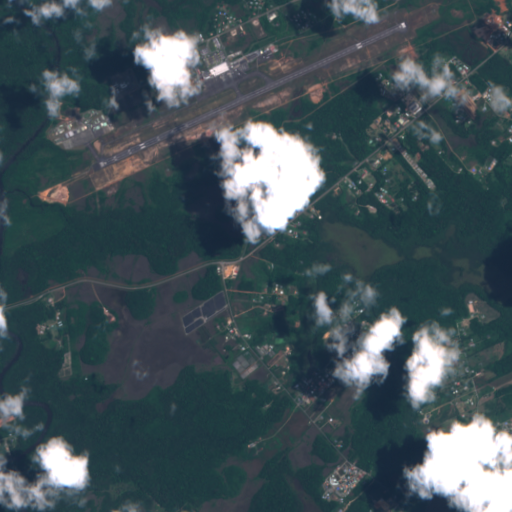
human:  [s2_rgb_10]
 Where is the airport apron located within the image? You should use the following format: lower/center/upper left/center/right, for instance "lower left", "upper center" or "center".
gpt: The airport apron is located in the upper left of the image.
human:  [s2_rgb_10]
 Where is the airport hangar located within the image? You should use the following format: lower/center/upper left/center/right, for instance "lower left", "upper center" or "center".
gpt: The airport hangar is located in the upper left of the image.
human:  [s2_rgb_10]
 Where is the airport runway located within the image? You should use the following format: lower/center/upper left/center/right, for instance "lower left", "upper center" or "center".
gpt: The airport runway is located in the upper of the image.
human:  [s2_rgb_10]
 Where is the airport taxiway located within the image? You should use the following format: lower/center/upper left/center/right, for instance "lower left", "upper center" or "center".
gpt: The airport taxiway is located in the upper of the image.
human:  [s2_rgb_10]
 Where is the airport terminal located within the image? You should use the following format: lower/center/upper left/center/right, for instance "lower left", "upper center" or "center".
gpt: The airport terminal is located in the upper center of the image.
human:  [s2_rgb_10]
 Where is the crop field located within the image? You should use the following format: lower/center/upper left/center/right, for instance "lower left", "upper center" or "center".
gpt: The crop field is located in the lower center of the image.
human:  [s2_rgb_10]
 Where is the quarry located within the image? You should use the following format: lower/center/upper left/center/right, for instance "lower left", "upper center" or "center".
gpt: The quarry is located in the upper right of the image.
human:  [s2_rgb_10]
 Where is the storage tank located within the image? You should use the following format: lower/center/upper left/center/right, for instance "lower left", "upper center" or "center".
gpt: The storage tank is located in the upper center of the image.
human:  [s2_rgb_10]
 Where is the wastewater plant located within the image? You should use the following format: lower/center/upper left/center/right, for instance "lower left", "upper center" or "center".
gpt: The wastewater plant is located in the lower center of the image.
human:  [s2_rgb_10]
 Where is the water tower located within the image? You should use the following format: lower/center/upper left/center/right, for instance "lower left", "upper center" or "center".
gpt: The water tower is located in the upper center of the image.
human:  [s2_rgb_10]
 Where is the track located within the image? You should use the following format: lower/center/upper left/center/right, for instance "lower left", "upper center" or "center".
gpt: There is no track in the image.